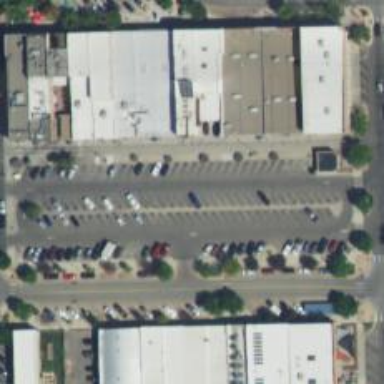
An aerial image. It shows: Parking space is available.